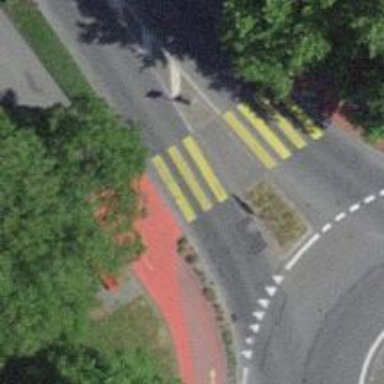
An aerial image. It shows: Uncontrolled zebra crossing with pedestrian island.